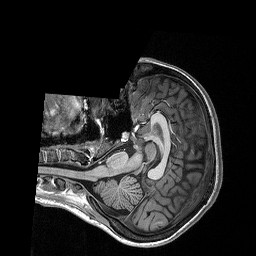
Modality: T1w
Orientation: axial